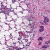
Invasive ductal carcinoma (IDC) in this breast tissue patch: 1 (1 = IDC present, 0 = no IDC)